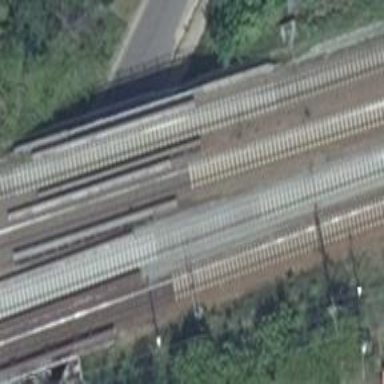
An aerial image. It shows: Bridge over electrified railway with contact line.